Question: We are using 'Enterprise Architect' for our models.
EA can be integrated with version control system, for that, it is required to set configuration from 'EA' to the directory in 'SVN' folder- in which the XMI files of packages will be stored.
The configuration settings process is a long and annoying process which we would like to be done automatically.
Is there a way to do this programmatically?
UPDATE: This is the window which requires the manual configuration for each machine.

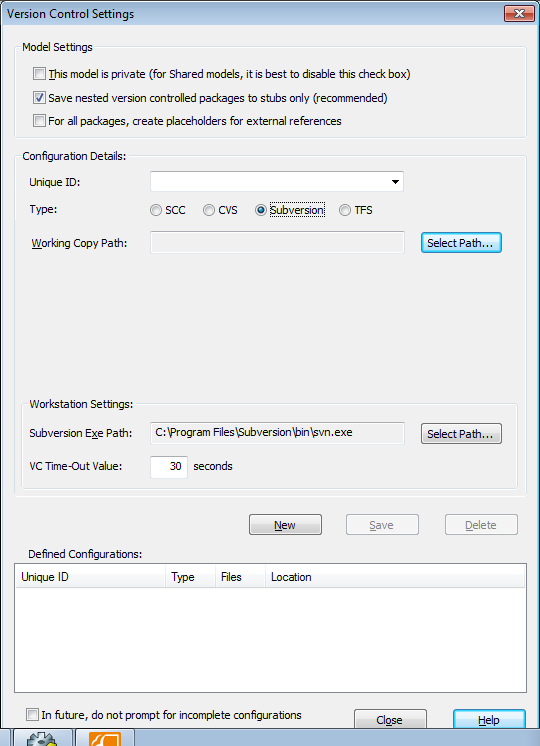
Answer: Have you referred to the best practices prescribed by Sparx? <URL>
Whilst I agree it could be a time-consuming process to setup version control for the first time, there are several tricks which could make it less cumbersome.
E.g. COnfiguring the packages (or branches) in one model and then sharing the same to the rest of the team, and just letting them specify the Working Copy of the rewpository.
PS - It is also best not to interfere with the package structure in your SVN folder, and let EA take care of the same